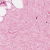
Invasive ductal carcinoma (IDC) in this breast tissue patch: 0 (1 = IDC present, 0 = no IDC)